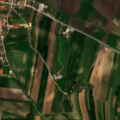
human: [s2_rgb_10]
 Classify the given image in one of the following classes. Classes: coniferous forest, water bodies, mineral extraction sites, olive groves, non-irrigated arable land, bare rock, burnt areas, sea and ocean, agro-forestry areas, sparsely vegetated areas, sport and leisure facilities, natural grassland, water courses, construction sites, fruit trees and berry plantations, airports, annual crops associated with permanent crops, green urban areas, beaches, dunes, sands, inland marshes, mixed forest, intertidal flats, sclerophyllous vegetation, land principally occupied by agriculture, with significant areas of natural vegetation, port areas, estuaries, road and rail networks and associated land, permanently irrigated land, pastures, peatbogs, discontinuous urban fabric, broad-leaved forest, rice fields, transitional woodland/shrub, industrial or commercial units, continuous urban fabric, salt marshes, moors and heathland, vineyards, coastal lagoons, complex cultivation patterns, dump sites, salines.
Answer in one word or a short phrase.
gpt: discontinuous urban fabric, non-irrigated arable land, vineyards, land principally occupied by agriculture, with significant areas of natural vegetation